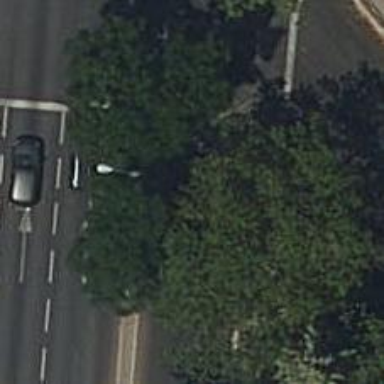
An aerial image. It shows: Road with traffic signals.